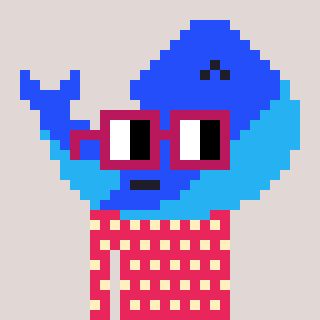
a pixel art character with square dark red glasses, a whale-shaped head and a redpinkish-colored body on a warm background